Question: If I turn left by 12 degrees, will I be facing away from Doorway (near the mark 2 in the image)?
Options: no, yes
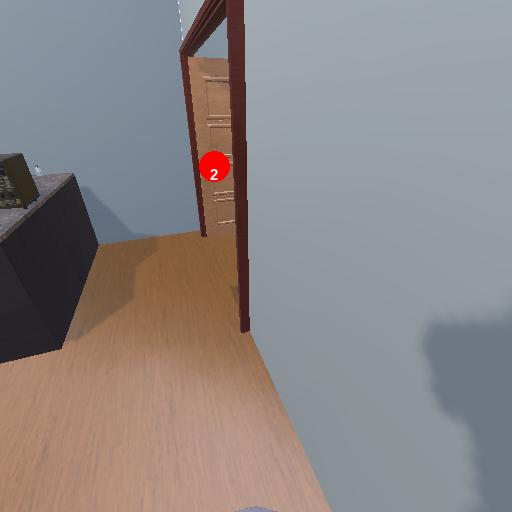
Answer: no